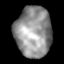
Tissue: lung
Cell type: Epithelial cells
Senescence score: 0.199
Nuclear area (px): 1788
Mean DAPI intensity: 147.06